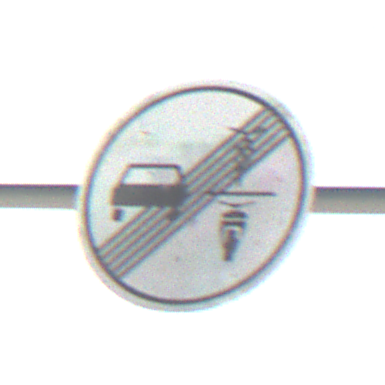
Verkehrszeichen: EndeVerbotUeberholenEinspurigeFahrzeuge
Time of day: MorningAfternoon
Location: Outdoor (Suburban)
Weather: PartlyCloudy
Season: NotSpecified
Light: Natural